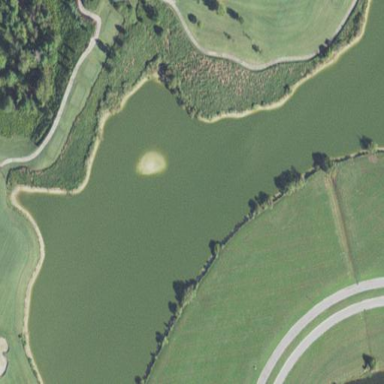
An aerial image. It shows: Water hazard in golf course. The hazard is natural water feature.